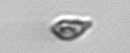
Label: Cryptophyta